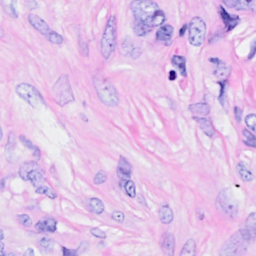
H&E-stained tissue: Breast